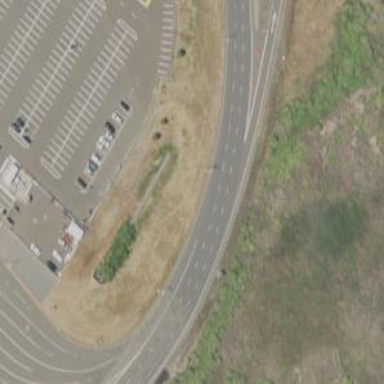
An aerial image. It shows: Trunk link highway.